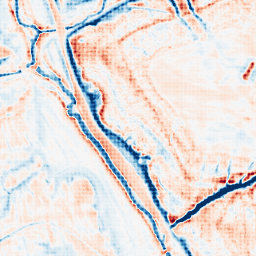
Category: edge_preserving
Decomposition family: anisotropic_diffusion
Decomposition parameters: iterations: 50
kappa: 100
gamma: 0.2
Upsampling method: sinc_hamming
Upsampling parameters: scale: 4
kernel_size: 4
Upsampling scale: 4